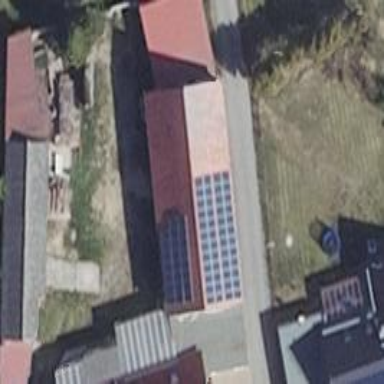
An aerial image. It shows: Solar-powered generator using photovoltaic technology. This small installation generates electricity through solar photovoltaic panels.